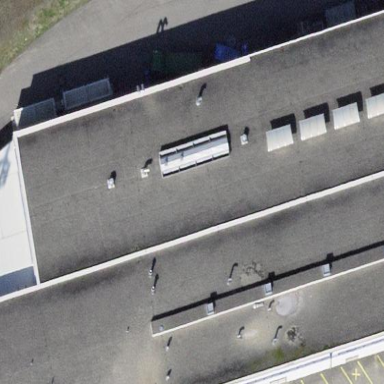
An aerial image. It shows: Commercial building.